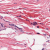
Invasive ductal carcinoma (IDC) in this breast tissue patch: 1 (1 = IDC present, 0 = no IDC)